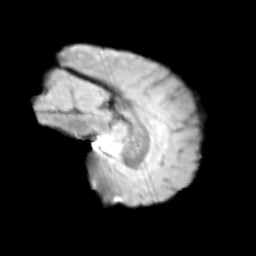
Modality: T2w
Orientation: sagittal
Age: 12
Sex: male
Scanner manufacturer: siemens
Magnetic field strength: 3 T
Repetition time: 3.8 s
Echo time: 0.07 s